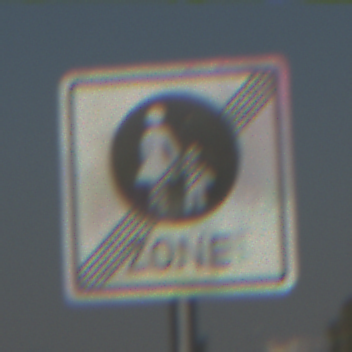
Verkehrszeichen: EndeFussgaengerzone
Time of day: MorningAfternoon
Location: Outdoor (Special)
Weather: Clear
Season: NotSpecified
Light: Natural